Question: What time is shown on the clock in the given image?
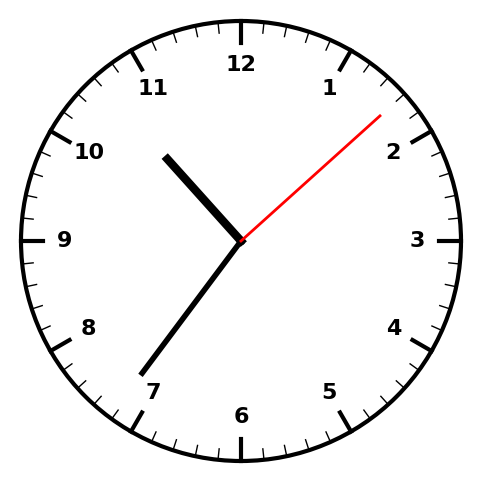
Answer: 10:36:08